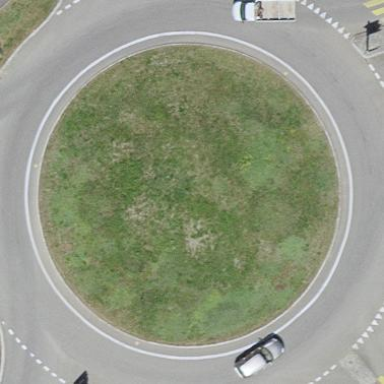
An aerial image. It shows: Primary highway with asphalt surface leading to roundabout.